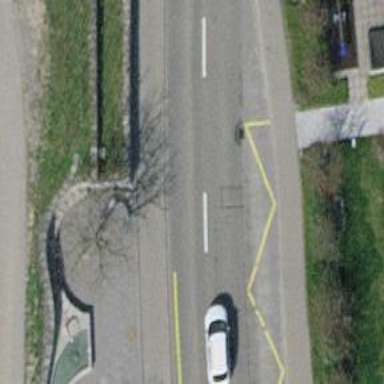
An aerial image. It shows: Bus stop with designated stop position for public transport.